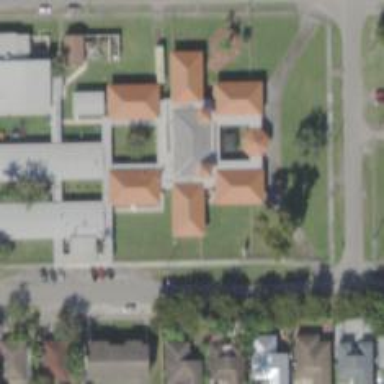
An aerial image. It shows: School.